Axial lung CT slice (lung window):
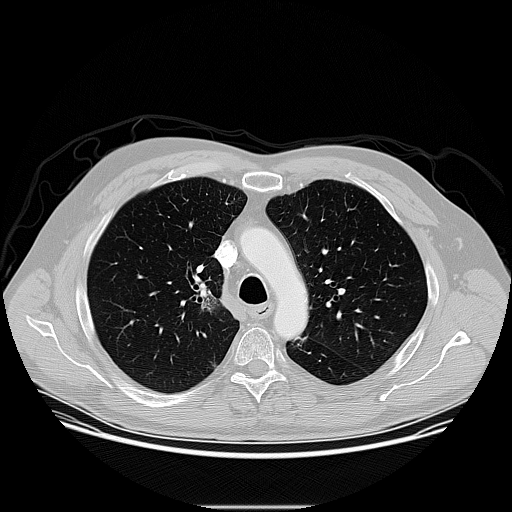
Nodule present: no